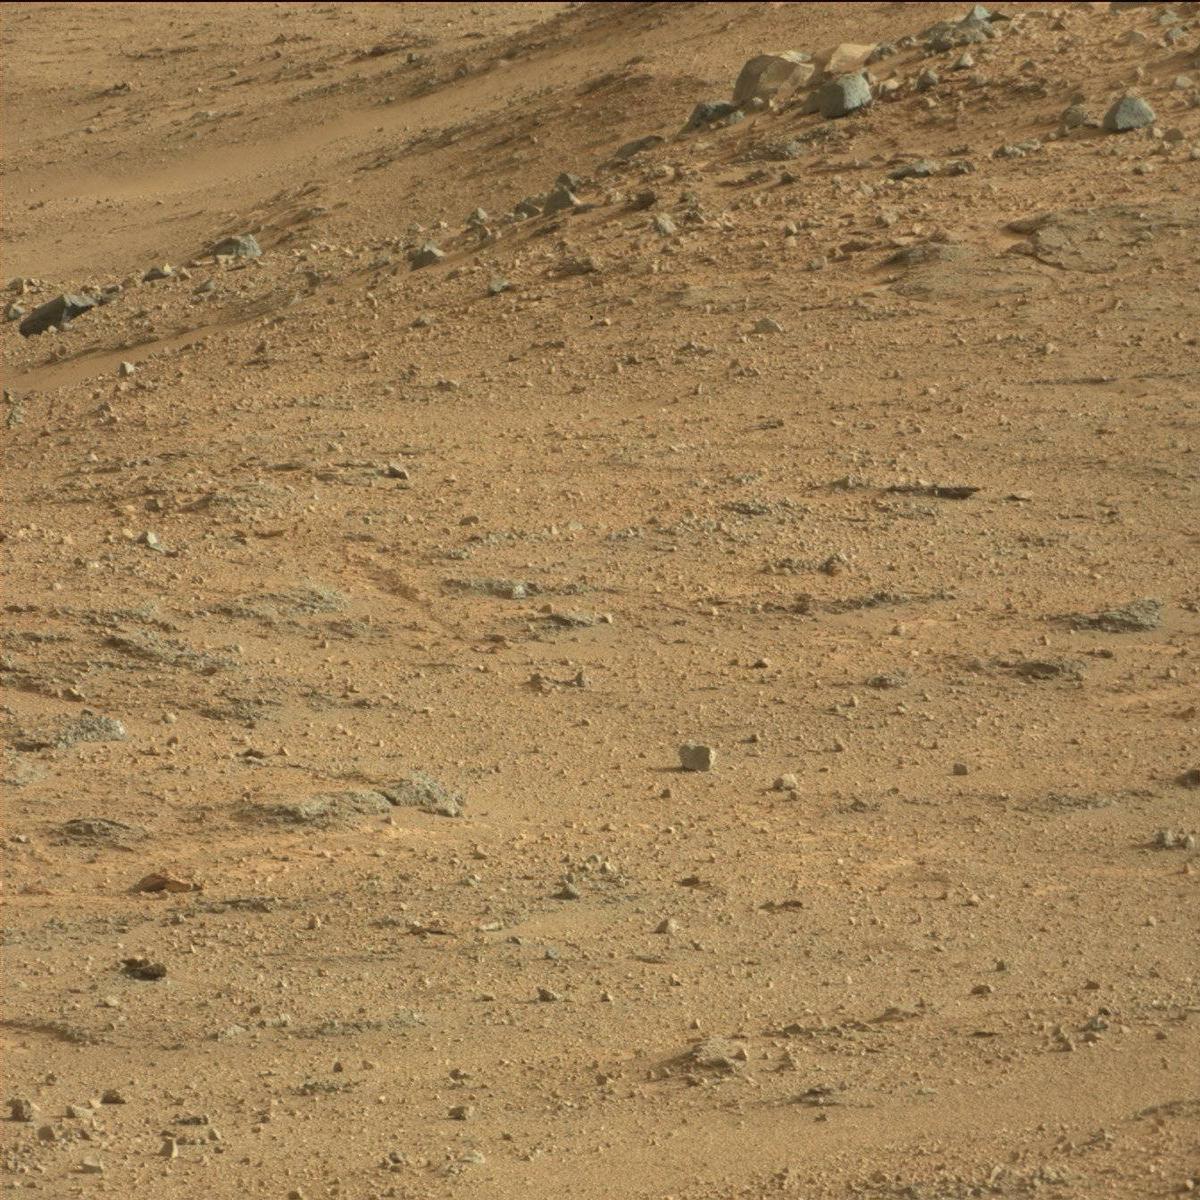
Terrain classes present: Bedrock, Rock, Sand / Soil